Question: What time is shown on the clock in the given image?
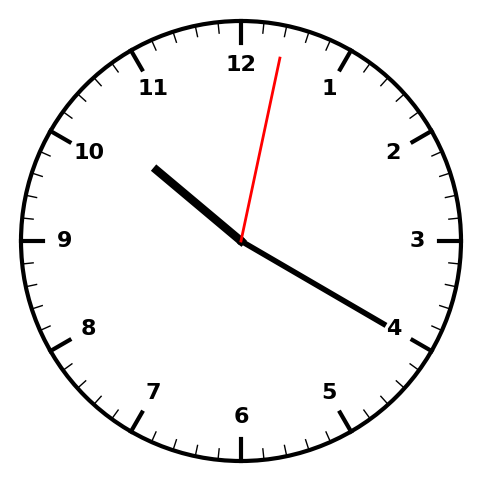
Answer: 10:20:02